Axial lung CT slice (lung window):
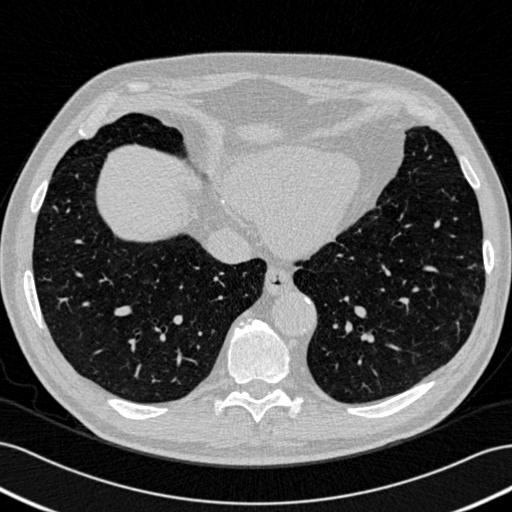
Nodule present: no